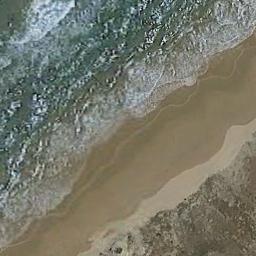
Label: beach